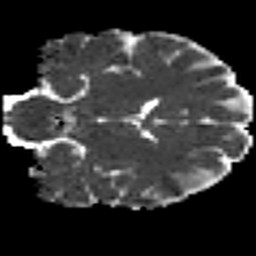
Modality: MD
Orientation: coronal
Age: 48
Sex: male
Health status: ill
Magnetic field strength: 3 T
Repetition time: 8.4 s
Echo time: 0.0926 s